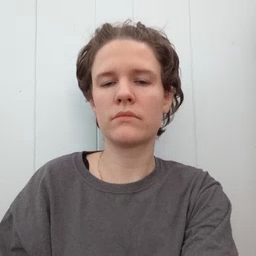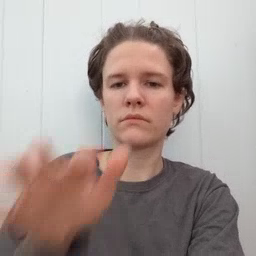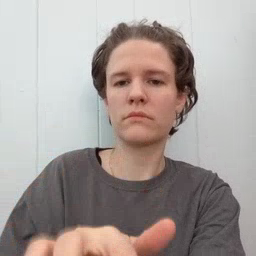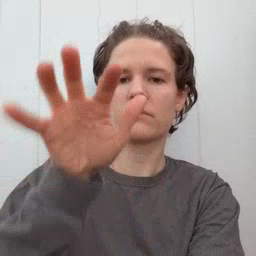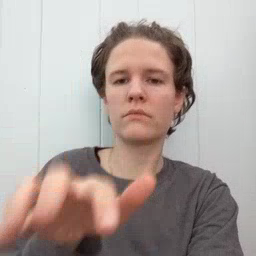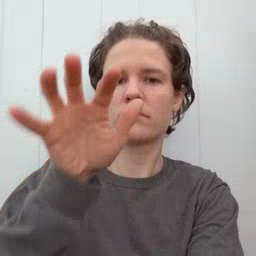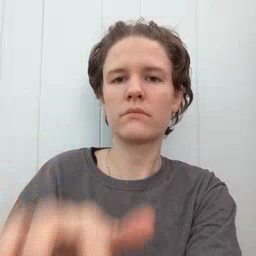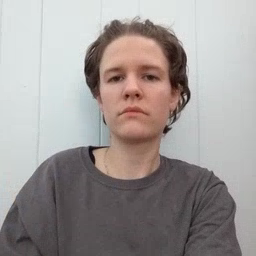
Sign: alligator